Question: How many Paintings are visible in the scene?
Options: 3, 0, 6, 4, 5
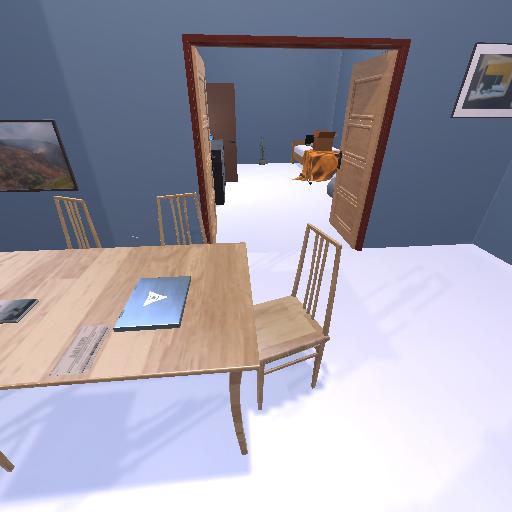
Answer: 3